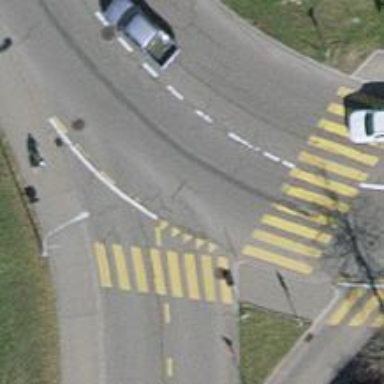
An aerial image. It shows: Uncontrolled zebra crossing with zebra markings and traffic island.